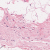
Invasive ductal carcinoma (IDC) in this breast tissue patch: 0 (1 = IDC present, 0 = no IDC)